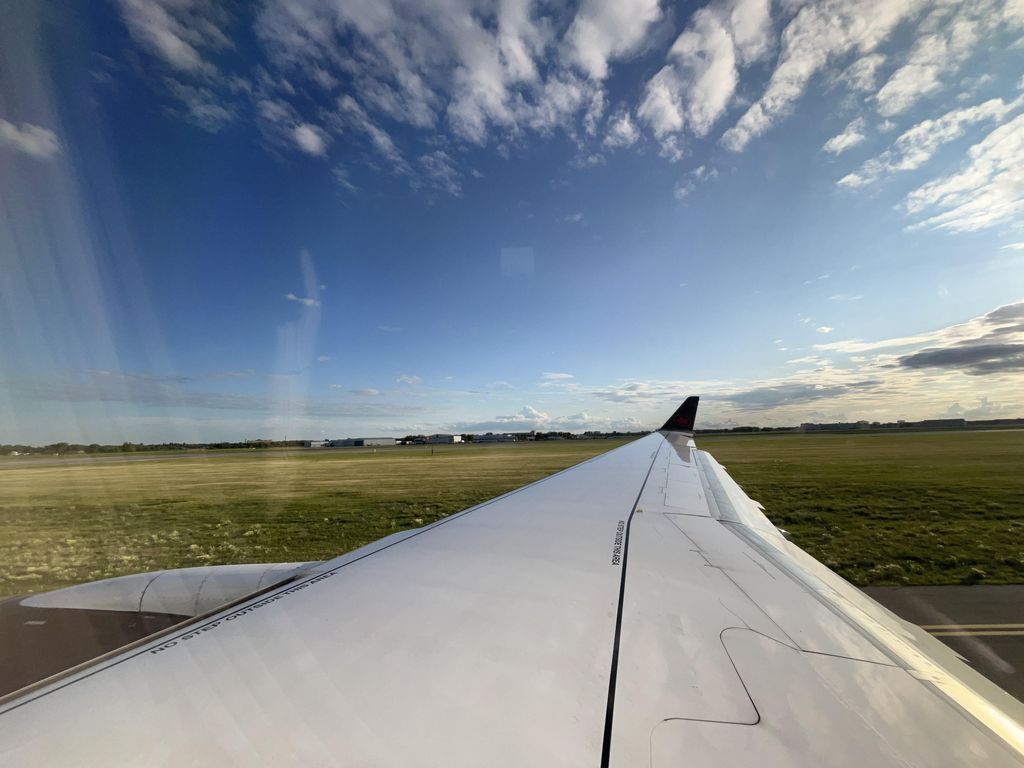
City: winnipeg